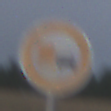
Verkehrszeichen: UeberholverbotKraftfahrzeuge
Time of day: SunriseSunset
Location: Outdoor (Nature)
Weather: Overcast
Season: NotSpecified
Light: Natural